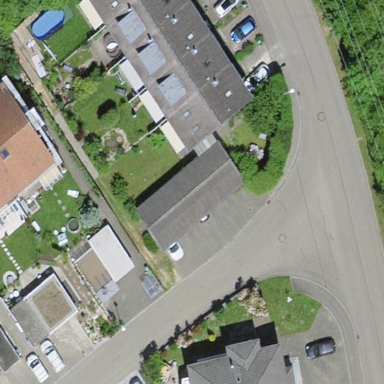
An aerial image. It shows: Garage building.